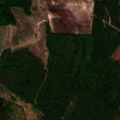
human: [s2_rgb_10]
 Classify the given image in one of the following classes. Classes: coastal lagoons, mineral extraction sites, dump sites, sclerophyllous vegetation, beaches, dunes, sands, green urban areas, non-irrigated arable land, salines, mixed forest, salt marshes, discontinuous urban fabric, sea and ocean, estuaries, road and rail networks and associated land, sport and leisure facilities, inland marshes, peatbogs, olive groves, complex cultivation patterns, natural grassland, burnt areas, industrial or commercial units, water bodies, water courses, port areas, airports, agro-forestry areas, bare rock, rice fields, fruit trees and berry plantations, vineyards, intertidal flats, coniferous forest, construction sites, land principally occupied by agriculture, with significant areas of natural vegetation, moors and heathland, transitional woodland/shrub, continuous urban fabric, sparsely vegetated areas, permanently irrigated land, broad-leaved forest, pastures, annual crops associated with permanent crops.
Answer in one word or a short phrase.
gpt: non-irrigated arable land, coniferous forest, mixed forest, transitional woodland/shrub